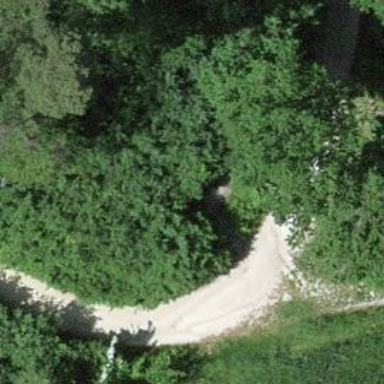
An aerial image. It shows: Stone steps on the road.